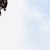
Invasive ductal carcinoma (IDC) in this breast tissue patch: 0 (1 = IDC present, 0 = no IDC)